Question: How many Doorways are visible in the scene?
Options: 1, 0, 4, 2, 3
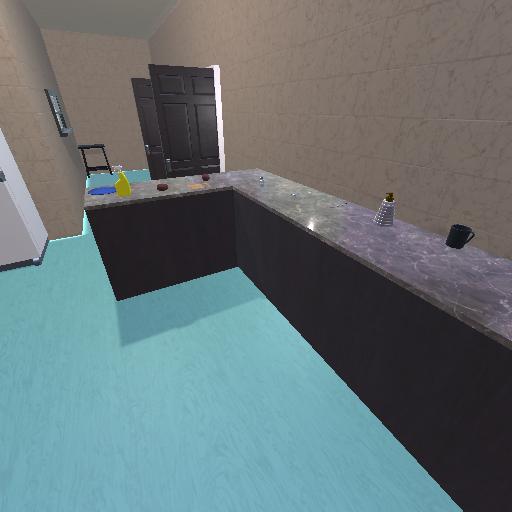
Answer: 1